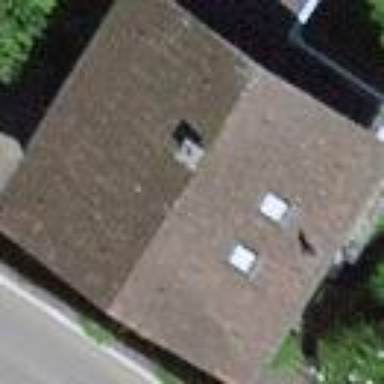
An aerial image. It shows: Building with gabled roof made of tiles. The roof orientation is across.